Question: I have one table and it's model. I have applied CRUD operation on that model.
But, but the issue is that: I want to display all records in one html page at once. And want to update any of the record from that table and when I submit the form, that records which are changed should be updated to the table.

In the above image there's 3 records from the table price_list, along with its price and the field to show price of car or not.
Is this possible in Yii framework ??
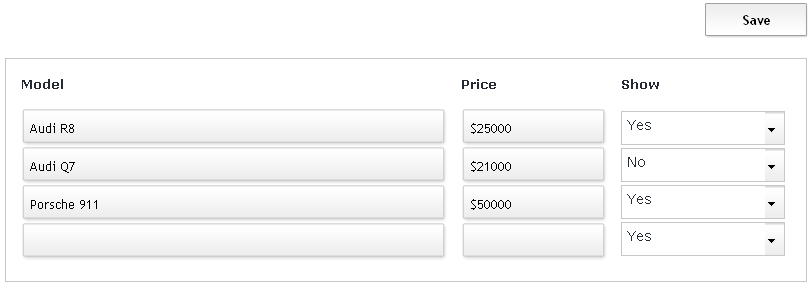
Answer: This is pretty common task working with yii, and actually is not as complicated as it may seems. Here is all you need to know: <URL>
It is really clear and converts perfectly your situation.